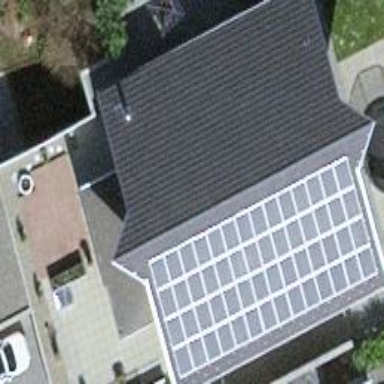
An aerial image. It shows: Solar photovoltaic panel generator.